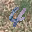
Label: 4